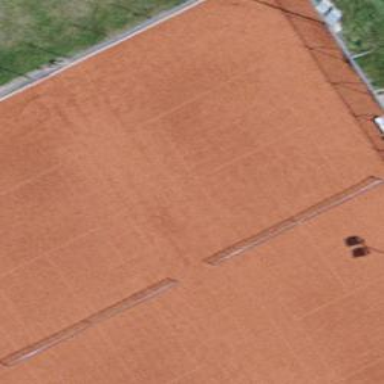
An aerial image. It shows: Tennis court in leisure pitch.